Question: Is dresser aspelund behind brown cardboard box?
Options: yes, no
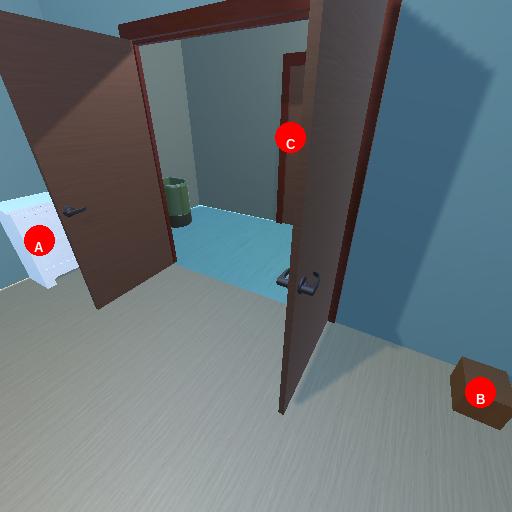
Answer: yes